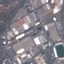
Label: Industrial